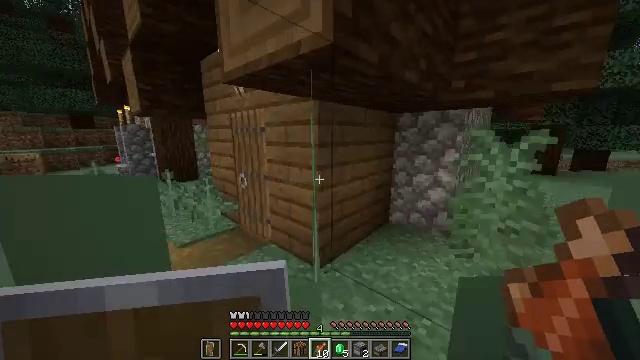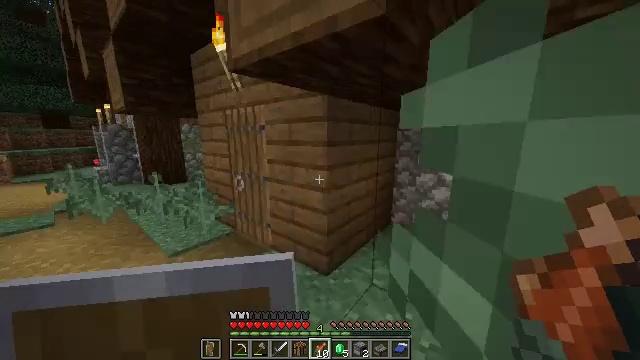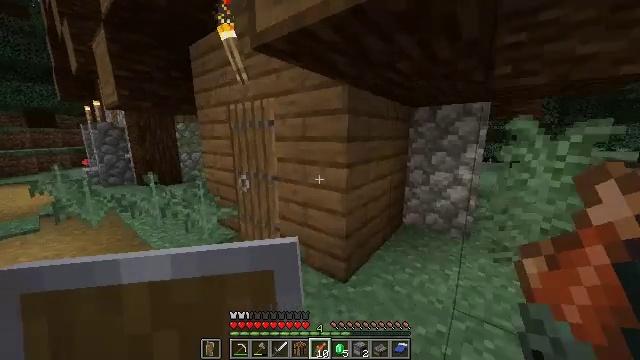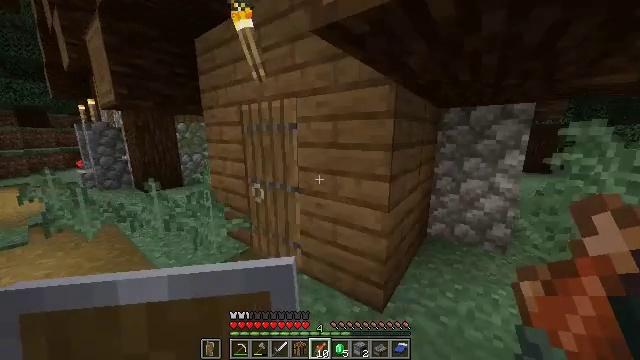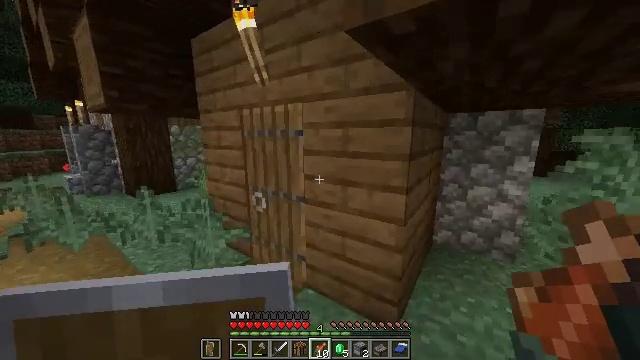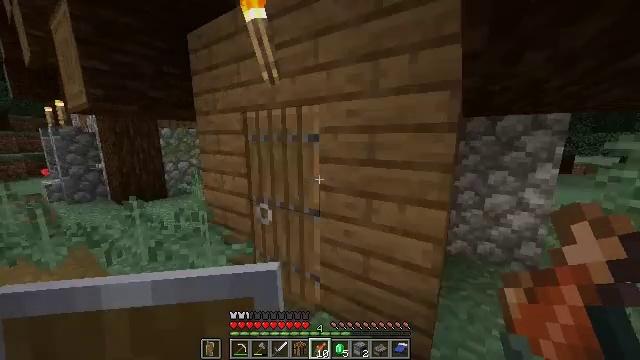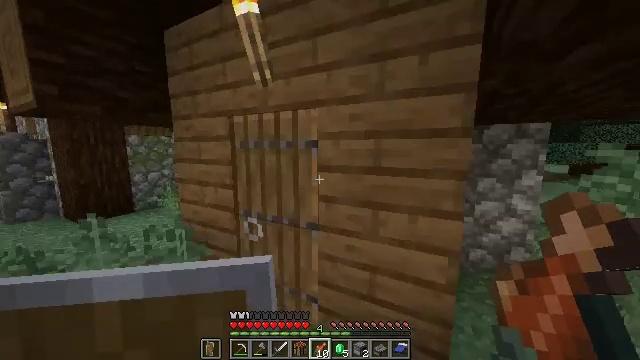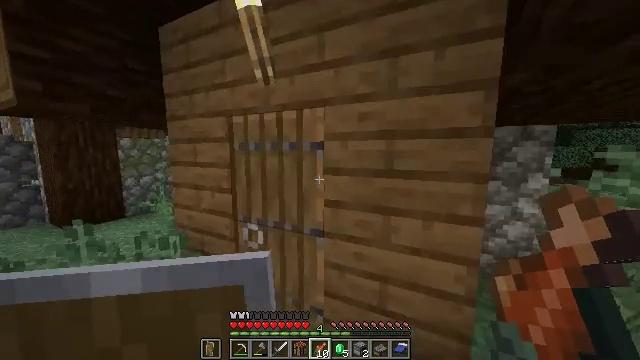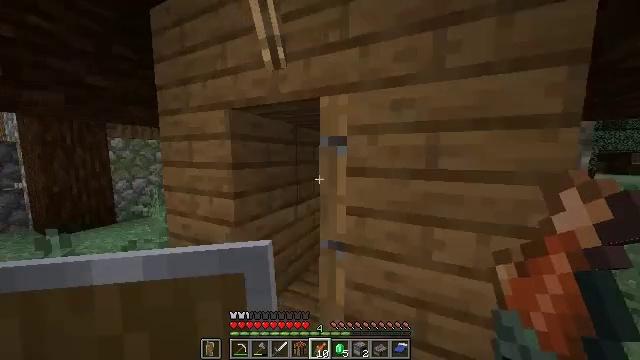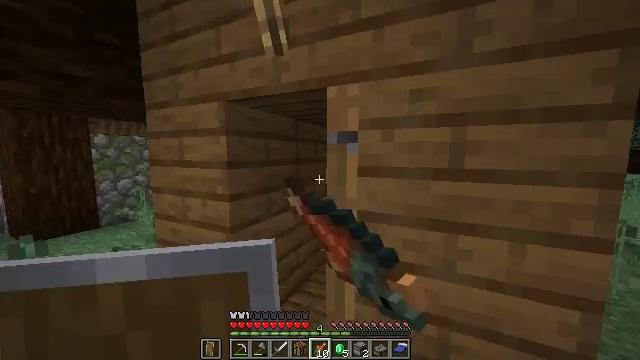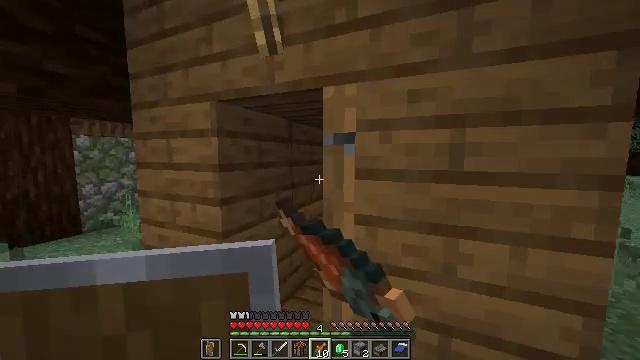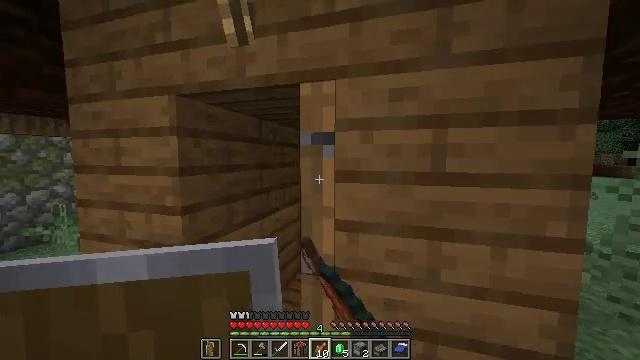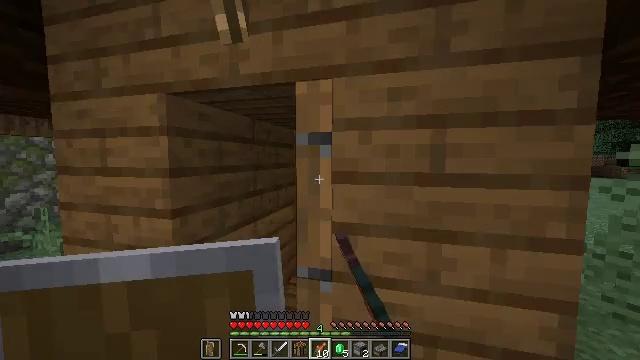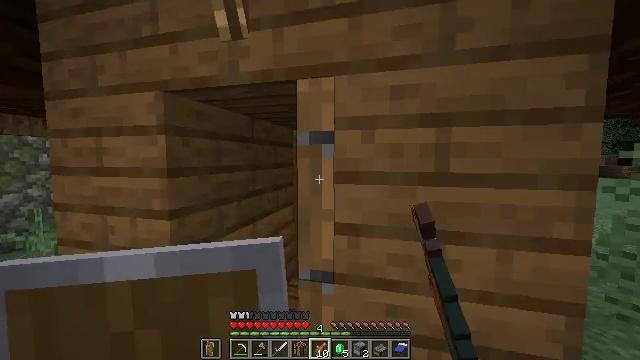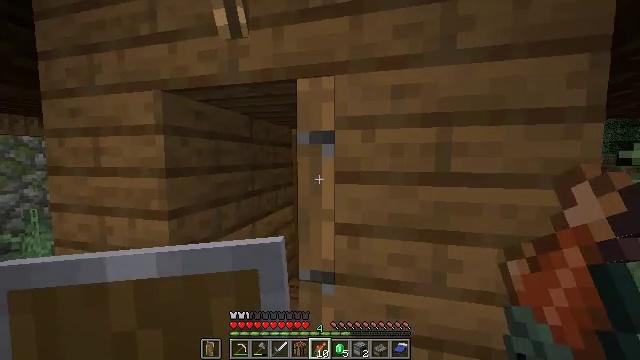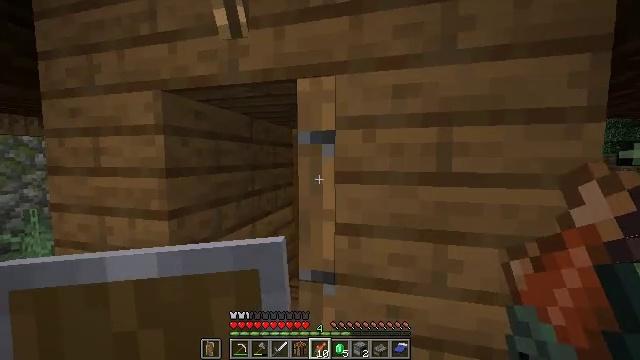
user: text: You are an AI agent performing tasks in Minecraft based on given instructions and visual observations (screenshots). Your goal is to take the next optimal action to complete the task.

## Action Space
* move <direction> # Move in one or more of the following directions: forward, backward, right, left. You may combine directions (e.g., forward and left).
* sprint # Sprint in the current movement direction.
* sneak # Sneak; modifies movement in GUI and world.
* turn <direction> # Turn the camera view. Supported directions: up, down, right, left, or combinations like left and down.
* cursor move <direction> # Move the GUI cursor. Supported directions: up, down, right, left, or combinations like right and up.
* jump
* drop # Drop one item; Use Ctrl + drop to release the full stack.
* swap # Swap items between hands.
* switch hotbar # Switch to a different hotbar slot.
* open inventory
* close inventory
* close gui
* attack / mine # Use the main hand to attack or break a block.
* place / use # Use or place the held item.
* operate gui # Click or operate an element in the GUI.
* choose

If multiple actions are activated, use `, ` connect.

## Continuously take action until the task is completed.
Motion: motion action
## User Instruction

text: Destroy the campfire carefully.
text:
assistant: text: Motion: move forward and move left, turn right
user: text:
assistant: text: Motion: move forward and move left, turn right
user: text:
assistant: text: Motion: move forward and move left
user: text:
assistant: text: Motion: move forward and move left, turn right
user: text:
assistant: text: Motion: move forward and move left, turn right
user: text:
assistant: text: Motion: move forward and move left, turn right and up
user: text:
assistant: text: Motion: move forward, turn right
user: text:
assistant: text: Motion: use / place
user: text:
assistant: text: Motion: use / place
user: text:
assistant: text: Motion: turn right, use / place
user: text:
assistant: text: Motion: turn right
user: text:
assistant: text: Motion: turn right
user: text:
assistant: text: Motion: no_op
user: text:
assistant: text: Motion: no_op
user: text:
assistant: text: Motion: no_op
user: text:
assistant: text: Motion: move forward, turn right
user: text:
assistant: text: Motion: move forward and move left, turn right and down
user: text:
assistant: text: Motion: move forward and move left, turn right and down
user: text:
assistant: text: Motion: move forward and move left, turn right and down
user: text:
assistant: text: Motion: move forward and move left, turn right
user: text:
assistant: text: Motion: move forward and move left, turn right
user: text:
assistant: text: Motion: move forward and move left, turn right
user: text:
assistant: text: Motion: move forward, turn right
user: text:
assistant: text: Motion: move forward
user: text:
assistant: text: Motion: move forward
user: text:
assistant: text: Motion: move forward
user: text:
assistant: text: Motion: move forward, use / place
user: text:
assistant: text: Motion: move forward, use / place
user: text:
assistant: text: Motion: move forward, use / place
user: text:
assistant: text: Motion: move forward